Question: The picture shows the balloon popping problem. You need to pop all the balloons in a certain order. The reward for popping a red balloon is the product of itself and the value on the balloons to the left and right. The reward for popping a gold balloon is doubled, and the reward for popping a black balloon becomes negative. If there is no balloon on the left or right, multiply the value by 1. You only need to find the maximum reward and keep only the final value
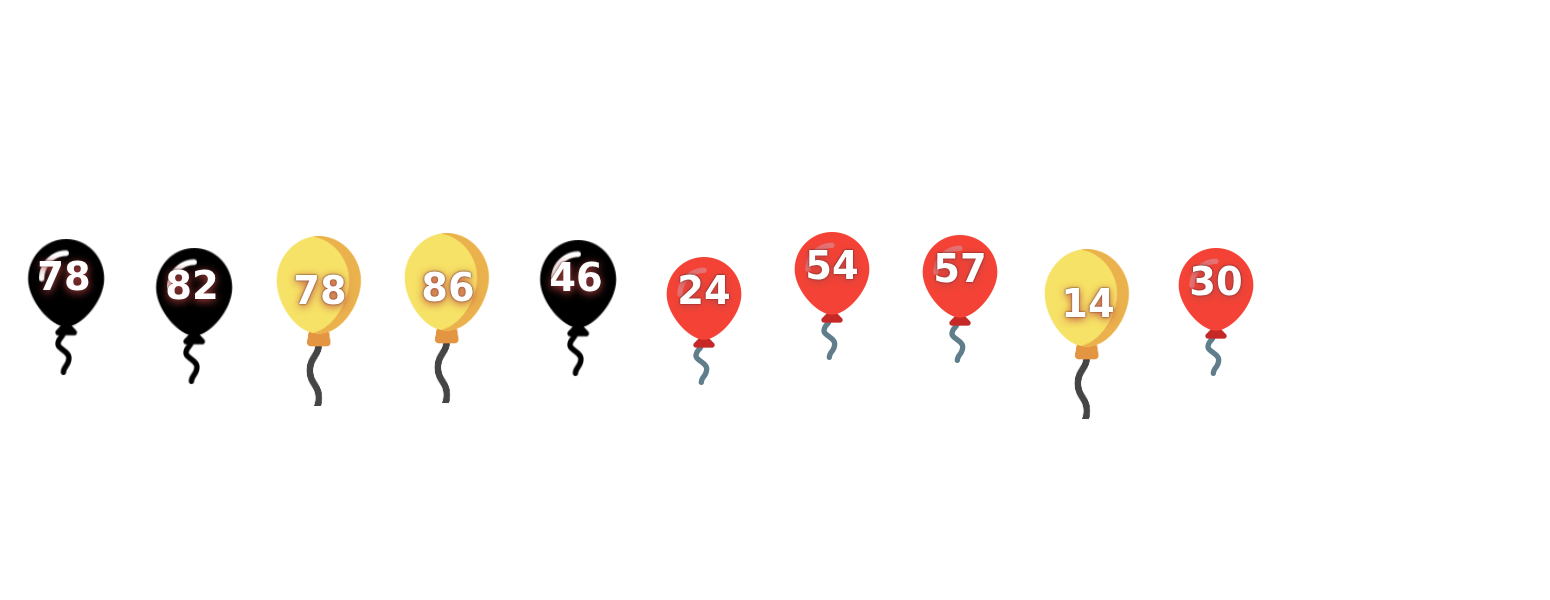
Answer: 2369346